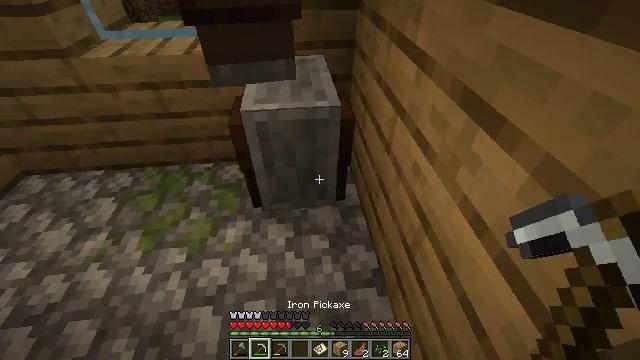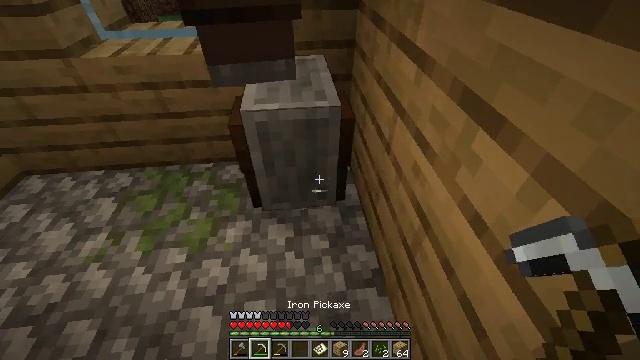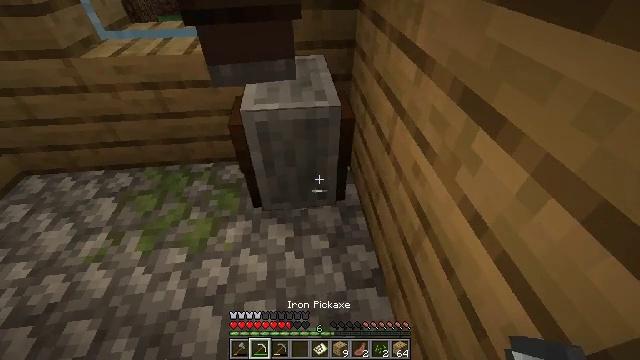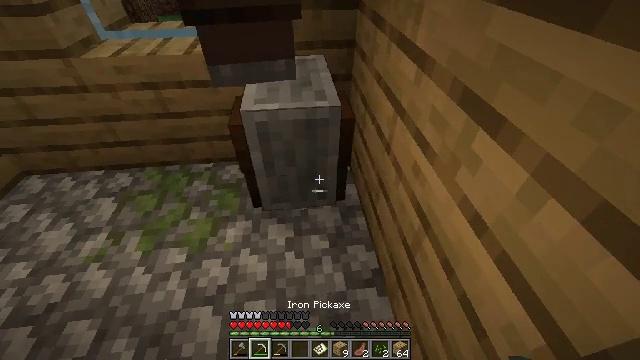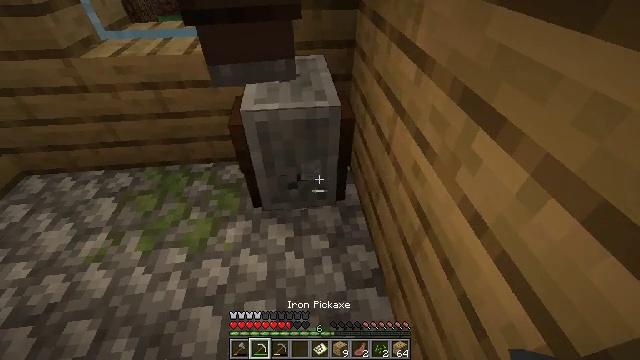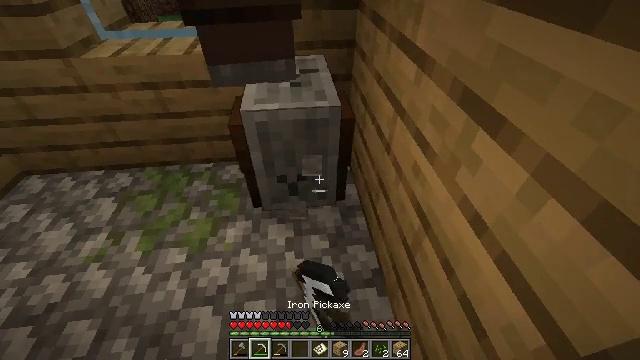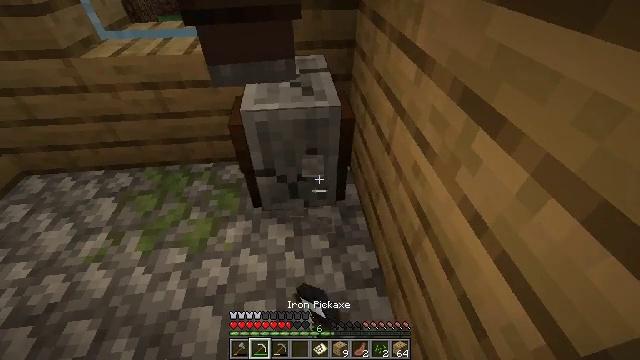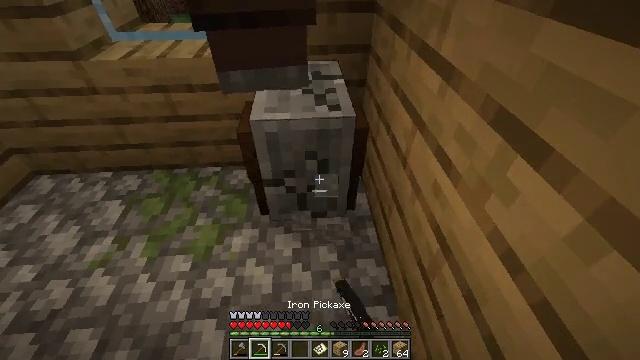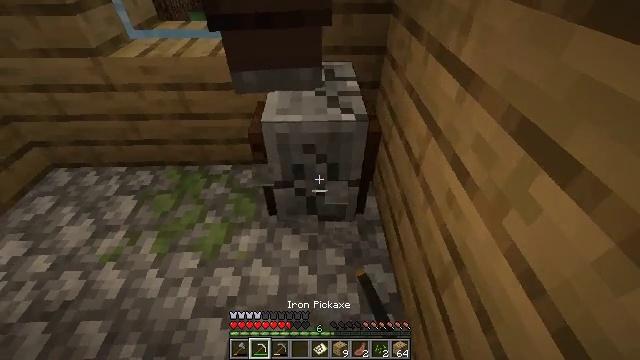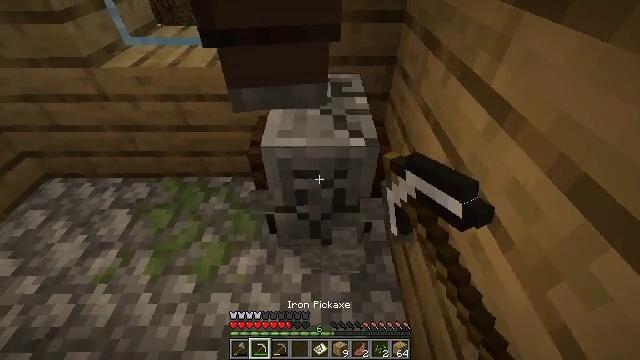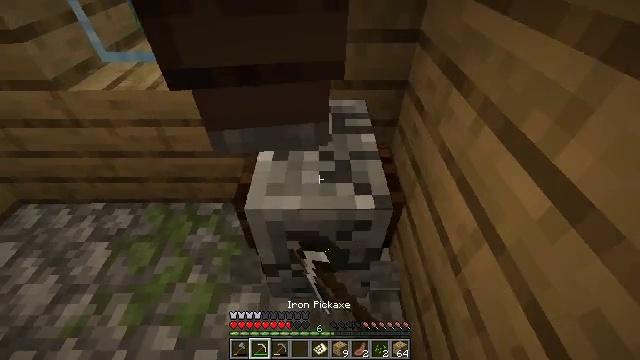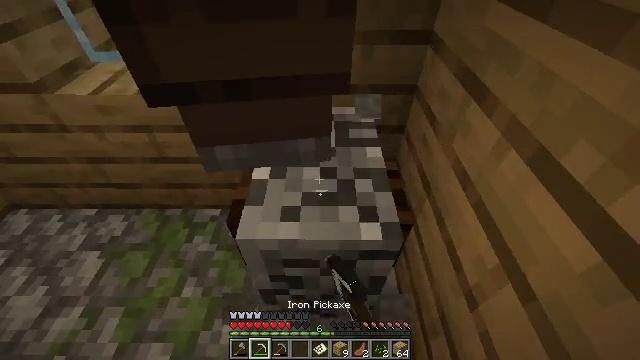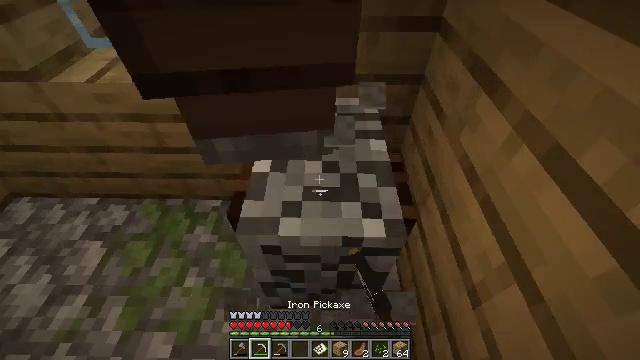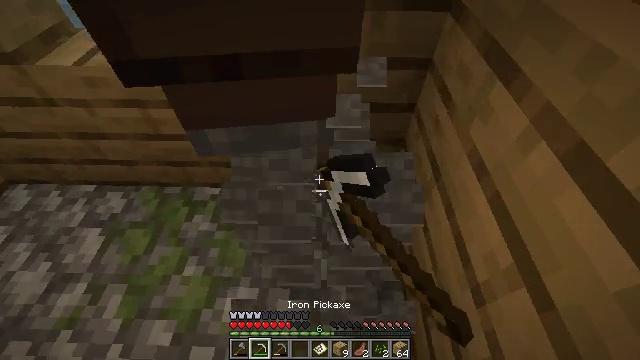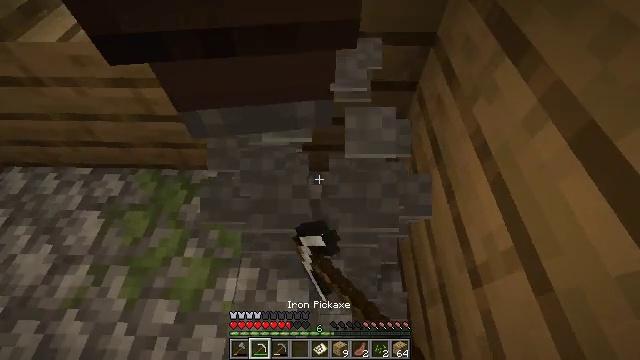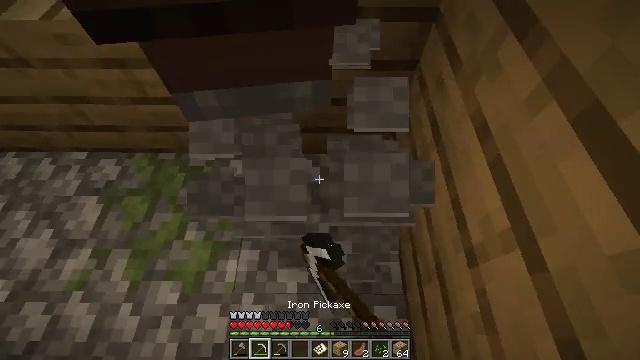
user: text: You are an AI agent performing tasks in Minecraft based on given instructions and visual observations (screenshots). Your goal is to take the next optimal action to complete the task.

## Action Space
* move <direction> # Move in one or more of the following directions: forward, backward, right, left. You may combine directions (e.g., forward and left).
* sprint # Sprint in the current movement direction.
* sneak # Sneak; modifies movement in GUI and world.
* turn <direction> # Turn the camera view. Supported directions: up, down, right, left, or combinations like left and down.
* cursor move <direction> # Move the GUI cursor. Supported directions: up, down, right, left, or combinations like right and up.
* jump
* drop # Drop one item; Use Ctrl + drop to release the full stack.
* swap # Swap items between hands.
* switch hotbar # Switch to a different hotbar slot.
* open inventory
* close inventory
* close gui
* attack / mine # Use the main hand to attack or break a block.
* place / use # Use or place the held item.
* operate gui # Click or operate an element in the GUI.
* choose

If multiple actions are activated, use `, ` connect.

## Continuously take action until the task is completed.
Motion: motion action
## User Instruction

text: Gather the grindstone to use later.
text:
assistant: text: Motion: no_op
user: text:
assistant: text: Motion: no_op
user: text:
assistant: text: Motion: no_op
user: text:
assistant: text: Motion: attack / mine
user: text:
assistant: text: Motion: attack / mine
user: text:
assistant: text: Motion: attack / mine
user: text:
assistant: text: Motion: move forward, turn left, attack / mine
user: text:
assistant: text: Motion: move forward, turn left, attack / mine
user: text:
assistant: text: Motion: move forward, attack / mine
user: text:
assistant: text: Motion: move forward, attack / mine
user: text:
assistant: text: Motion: turn down, attack / mine
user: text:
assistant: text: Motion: turn down, attack / mine
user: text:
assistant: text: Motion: turn down, attack / mine
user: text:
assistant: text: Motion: turn down, attack / mine
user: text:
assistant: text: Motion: turn down, attack / mine
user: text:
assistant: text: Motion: attack / mine
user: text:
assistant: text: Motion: attack / mine
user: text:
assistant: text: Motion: attack / mine